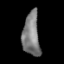
Tissue: lung
Cell type: T cells
Senescence score: 0.1886
Nuclear area (px): 726
Mean DAPI intensity: 124.687